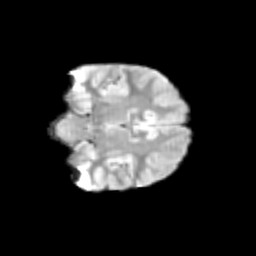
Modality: T2w
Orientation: coronal
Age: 10
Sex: female
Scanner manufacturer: siemens
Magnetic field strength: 3 T
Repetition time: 3.8 s
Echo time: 0.07 s